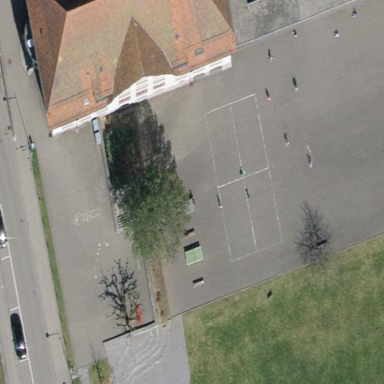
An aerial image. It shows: Pedestrian path with asphalt surface.